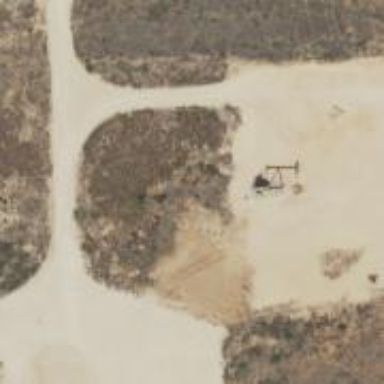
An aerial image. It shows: Petroleum well.